Aerial crown-view tile of a tropical tree (Barro Colorado Island, Panama), acquired 20241112:
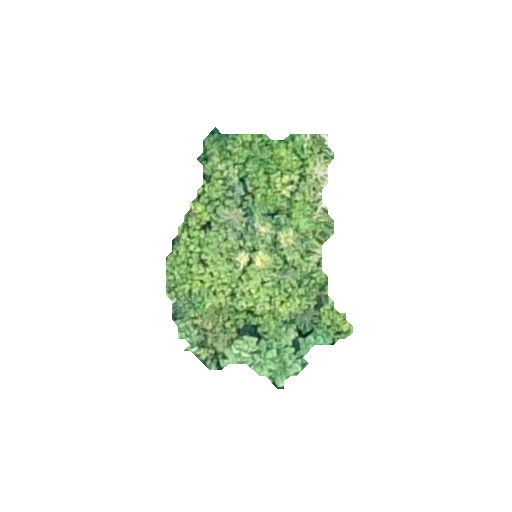
Species: Trichilia tuberculata
GBIF accepted scientific name: Trichilia tuberculata
Crown area: 52.025 m²